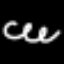
Label: squiggle